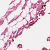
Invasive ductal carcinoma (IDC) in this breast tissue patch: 0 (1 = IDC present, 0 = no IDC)